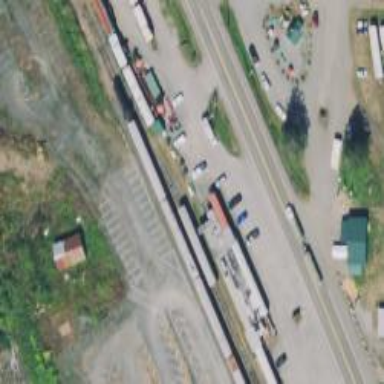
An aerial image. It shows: Preserved railway.